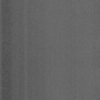
Label: not_dusty